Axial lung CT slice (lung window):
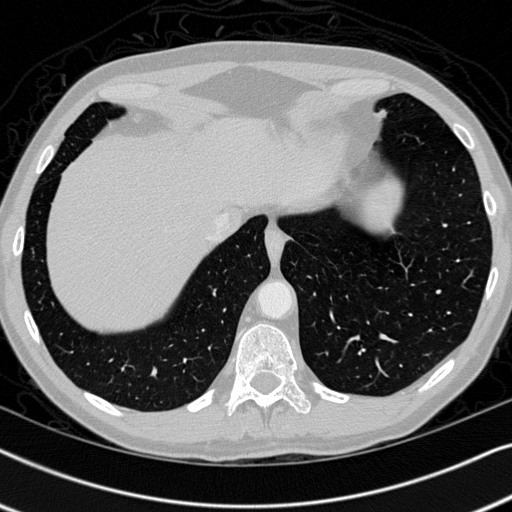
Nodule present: no